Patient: sex M, age 78
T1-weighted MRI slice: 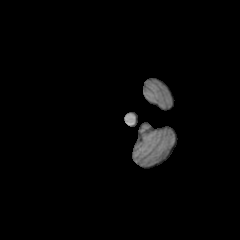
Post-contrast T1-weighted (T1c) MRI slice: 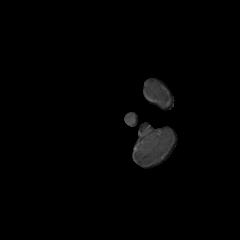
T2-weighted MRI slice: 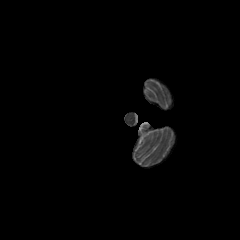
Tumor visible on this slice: no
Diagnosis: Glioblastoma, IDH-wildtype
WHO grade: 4